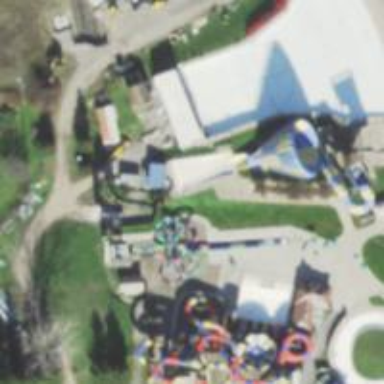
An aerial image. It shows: Water slide attraction.